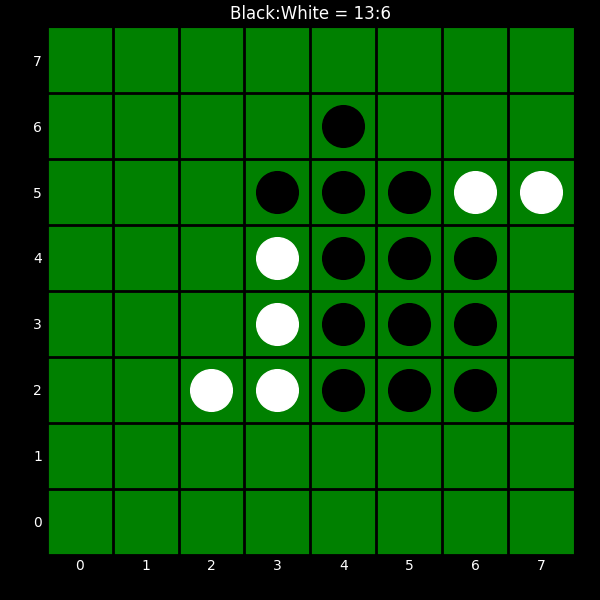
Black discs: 13
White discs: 6